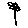
Label: flower